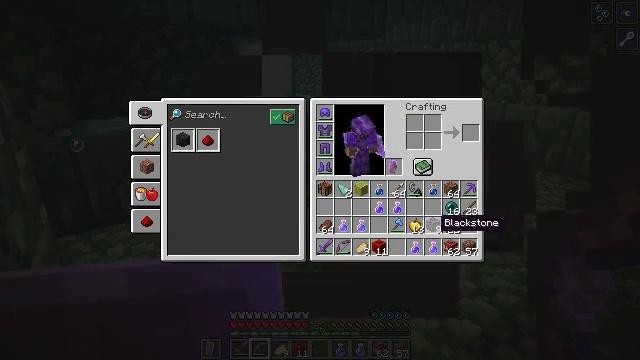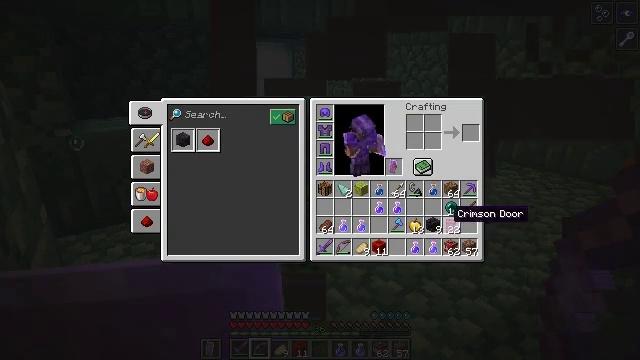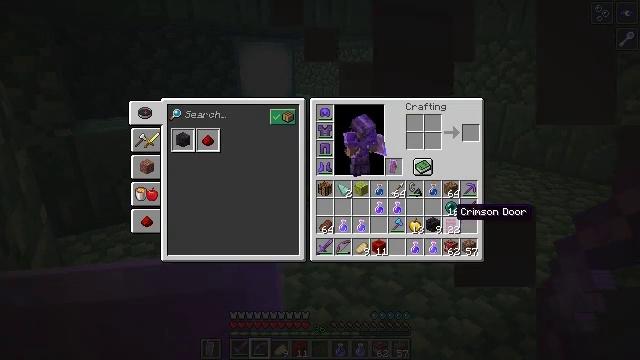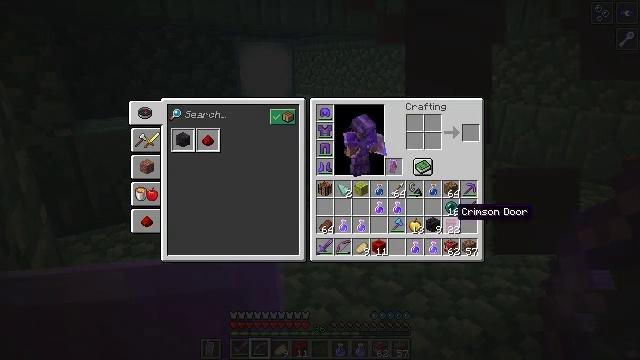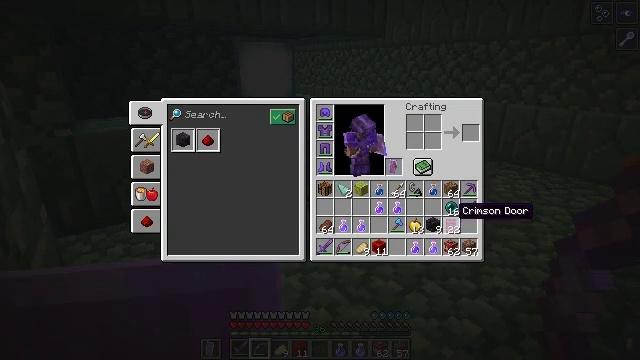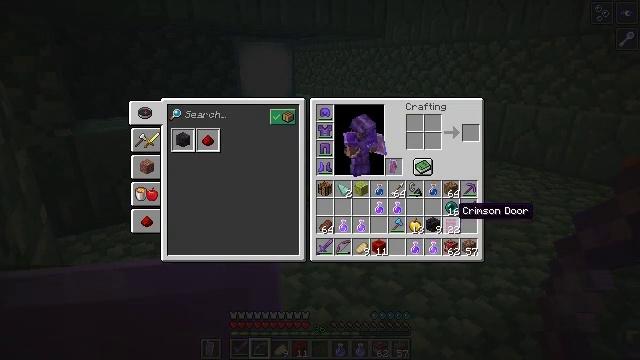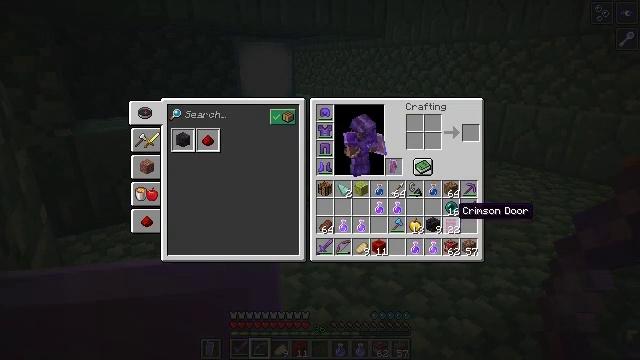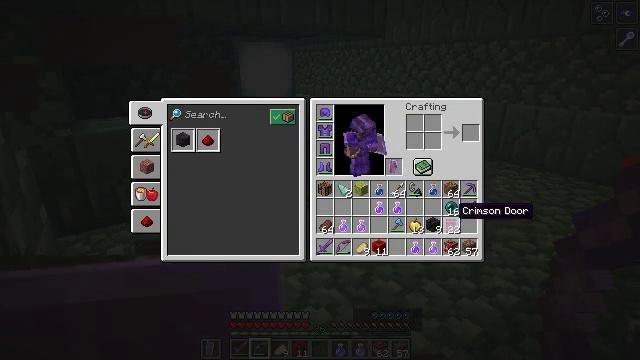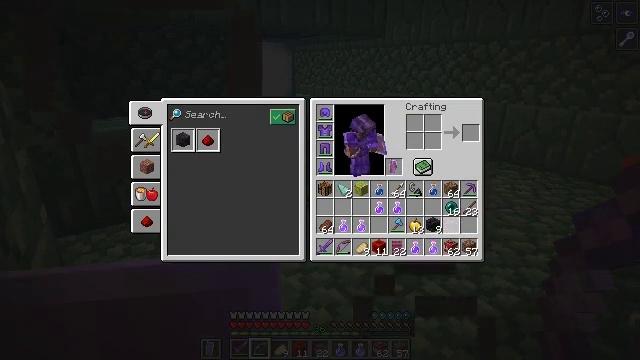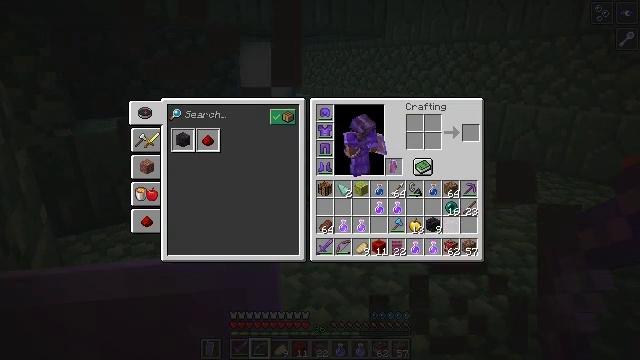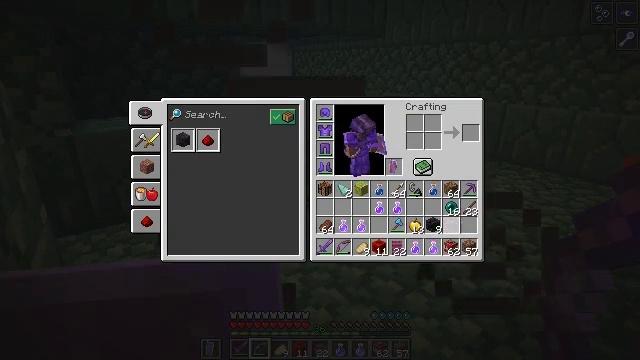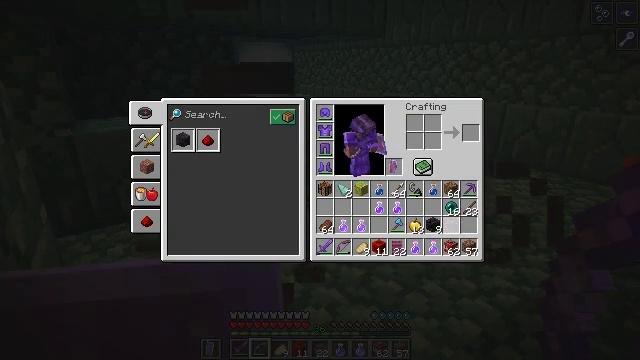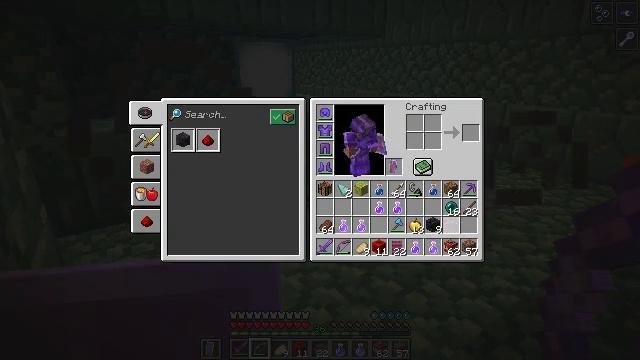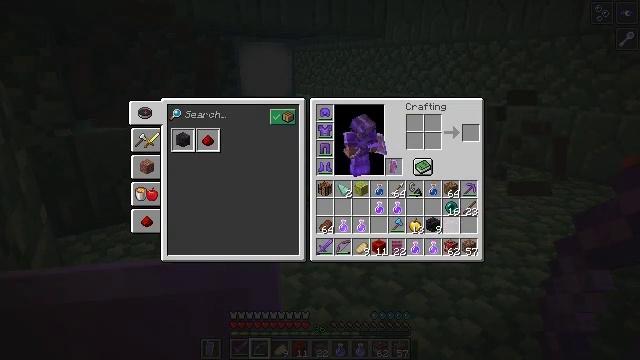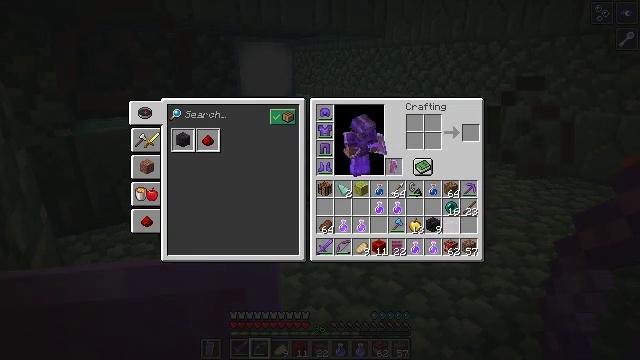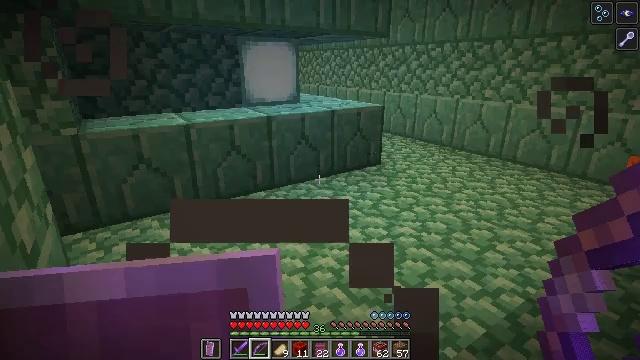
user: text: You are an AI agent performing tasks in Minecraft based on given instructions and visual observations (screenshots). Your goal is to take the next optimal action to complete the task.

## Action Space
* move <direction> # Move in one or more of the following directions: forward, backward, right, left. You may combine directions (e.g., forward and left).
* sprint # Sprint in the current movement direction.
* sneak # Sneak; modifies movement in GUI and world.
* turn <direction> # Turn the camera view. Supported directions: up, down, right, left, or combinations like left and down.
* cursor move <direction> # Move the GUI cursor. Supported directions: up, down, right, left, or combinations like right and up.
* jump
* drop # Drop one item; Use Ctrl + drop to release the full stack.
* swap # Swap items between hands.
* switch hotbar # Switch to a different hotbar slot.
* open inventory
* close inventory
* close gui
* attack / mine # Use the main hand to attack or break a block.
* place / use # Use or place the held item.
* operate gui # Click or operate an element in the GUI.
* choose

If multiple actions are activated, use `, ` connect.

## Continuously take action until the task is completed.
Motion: motion action
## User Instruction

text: Kill the guardian.
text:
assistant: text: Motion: sneak, turn right and up
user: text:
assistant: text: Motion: sneak
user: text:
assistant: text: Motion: sneak
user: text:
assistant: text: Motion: sneak
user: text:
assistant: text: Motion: sneak
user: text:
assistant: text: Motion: sneak
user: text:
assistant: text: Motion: sneak
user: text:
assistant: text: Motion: sneak, attack / mine
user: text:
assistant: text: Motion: sneak, attack / mine
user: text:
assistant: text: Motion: sneak, attack / mine
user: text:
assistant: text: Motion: sneak
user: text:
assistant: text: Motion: no_op
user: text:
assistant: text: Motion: no_op
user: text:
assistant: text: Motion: no_op
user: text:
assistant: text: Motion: no_op
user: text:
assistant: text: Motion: turn left
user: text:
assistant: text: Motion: turn left and down
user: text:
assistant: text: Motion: turn left and down
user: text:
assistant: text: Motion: turn left and down
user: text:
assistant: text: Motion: turn left and down
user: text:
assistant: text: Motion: turn left and down
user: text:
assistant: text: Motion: turn left and down
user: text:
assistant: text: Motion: turn left
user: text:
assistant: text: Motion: no_op
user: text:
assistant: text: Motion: move back
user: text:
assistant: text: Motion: move back
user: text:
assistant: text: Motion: move back
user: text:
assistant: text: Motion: move back, turn right
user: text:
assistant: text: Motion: turn right
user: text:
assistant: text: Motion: turn right